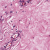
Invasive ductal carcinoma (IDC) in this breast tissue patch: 0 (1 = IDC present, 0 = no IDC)